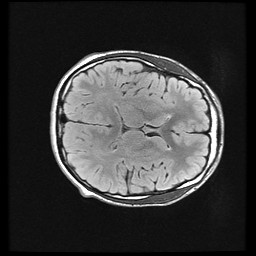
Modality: FLAIR
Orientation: axial
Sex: male
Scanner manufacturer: ge
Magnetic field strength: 3 T
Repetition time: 9 s
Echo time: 0.1213 s